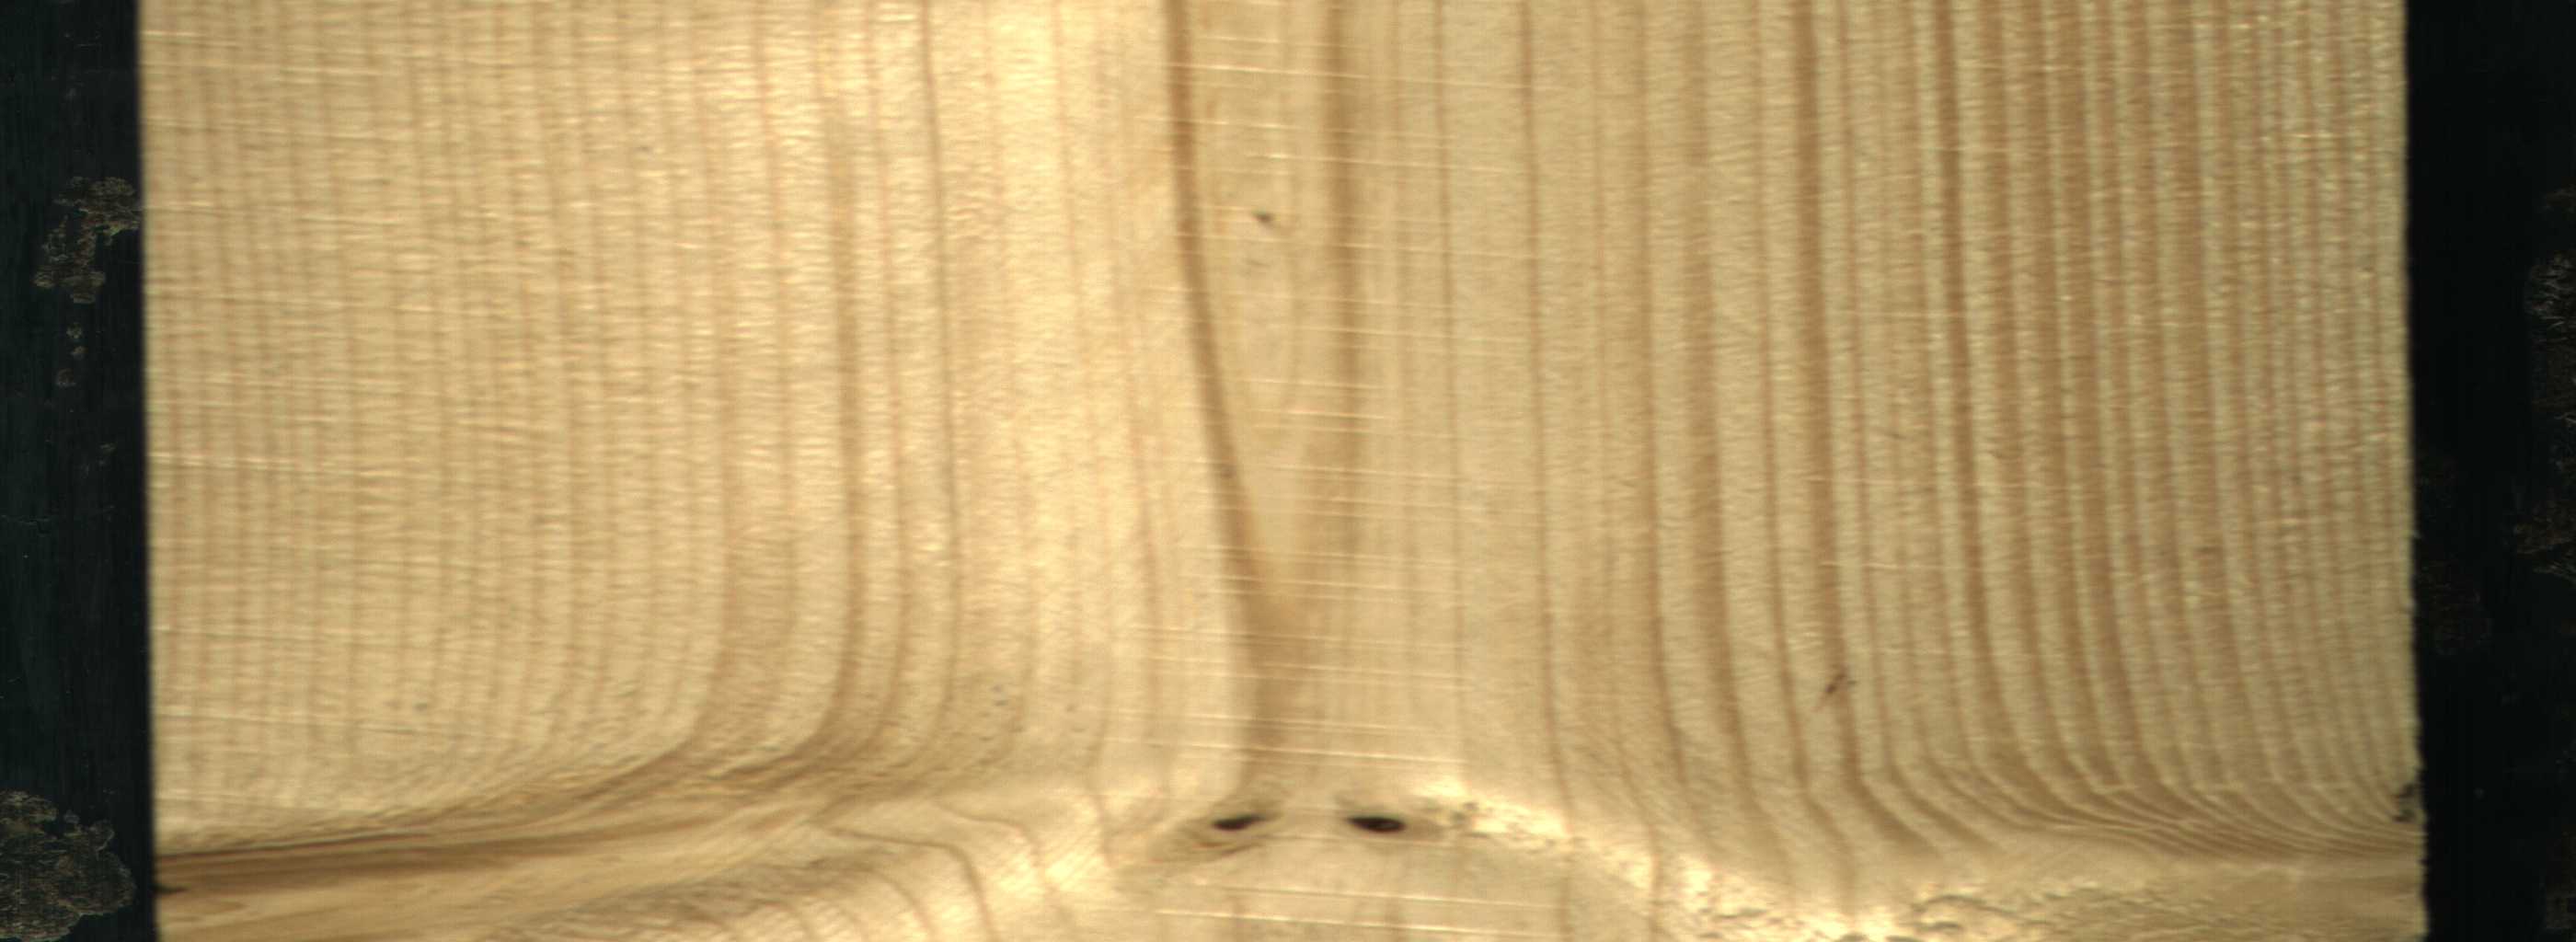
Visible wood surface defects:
Dead_Knot
Dead_Knot
Live_Knot